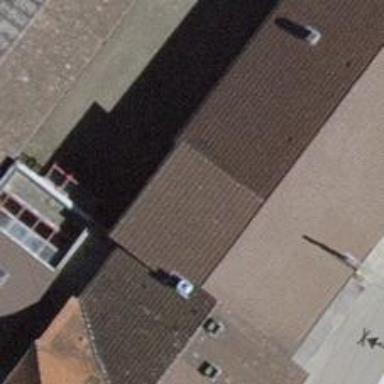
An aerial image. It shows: Restaurant.